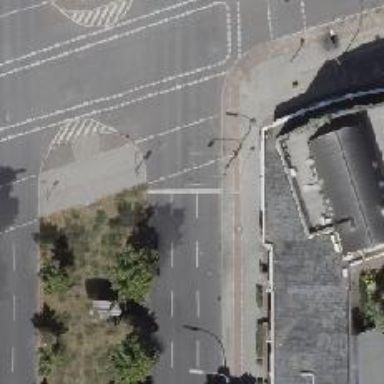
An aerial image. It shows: Road with traffic signals.